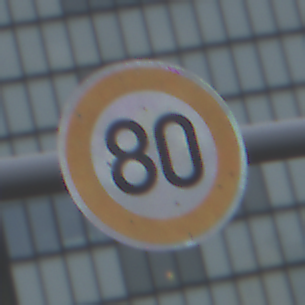
Verkehrszeichen: Geschwindigkeit80
Umgebung: Outdoor, Urban
Tageszeit: SunriseSunset
Wetter: PartlyCloudy
Licht: Natural
Jahreszeit: NotSpecified
Kontrast: LowContrast